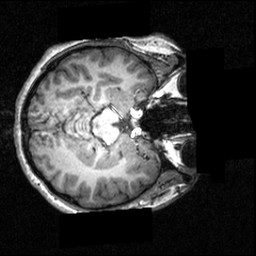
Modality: T1w
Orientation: axial
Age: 18
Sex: female
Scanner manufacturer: siemens
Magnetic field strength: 3.951 T
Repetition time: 1.5 s
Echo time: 0.00335 s